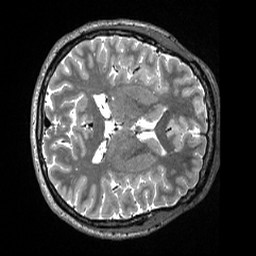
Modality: T2w
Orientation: axial
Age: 44
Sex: female
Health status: healthy
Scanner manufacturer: siemens
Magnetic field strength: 3 T
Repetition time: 3.2 s
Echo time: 0.563 s